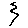
Label: zigzag